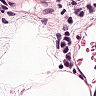
Metastatic tissue present: no